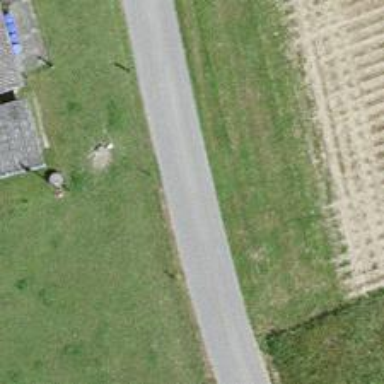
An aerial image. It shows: Unclassified road with paved surface.